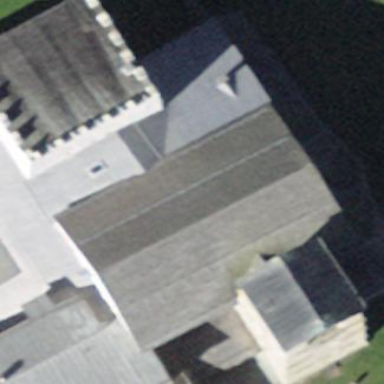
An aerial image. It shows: Building that is place of worship.